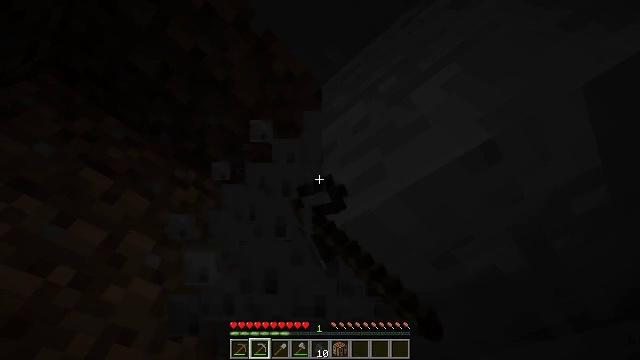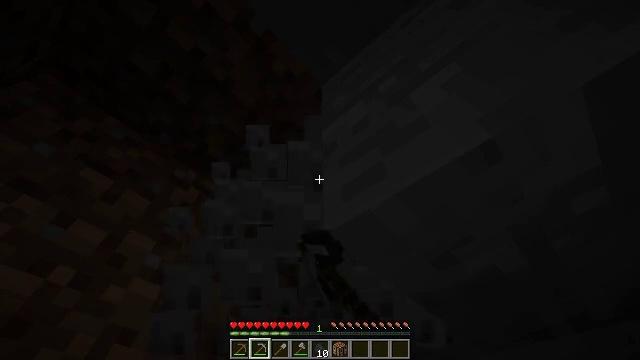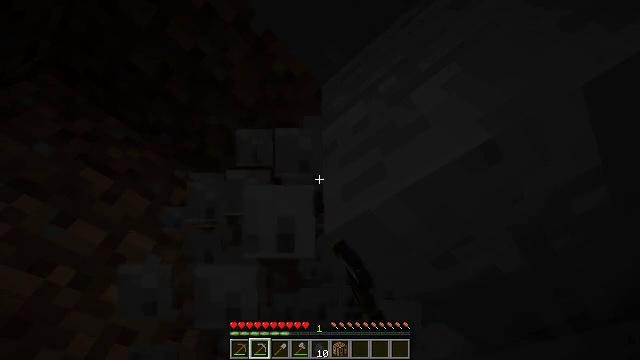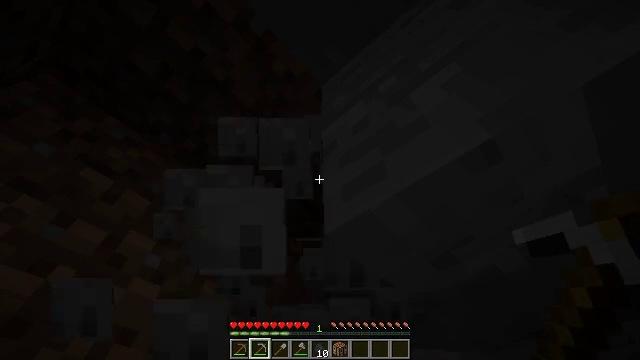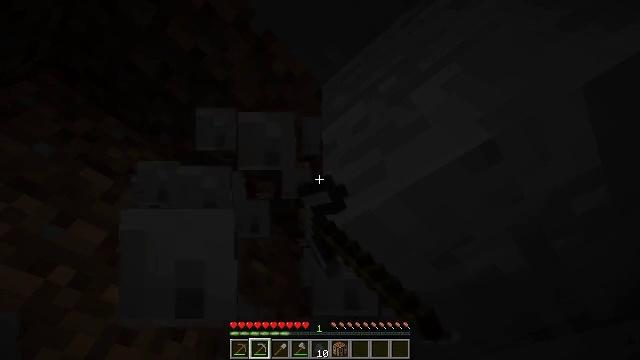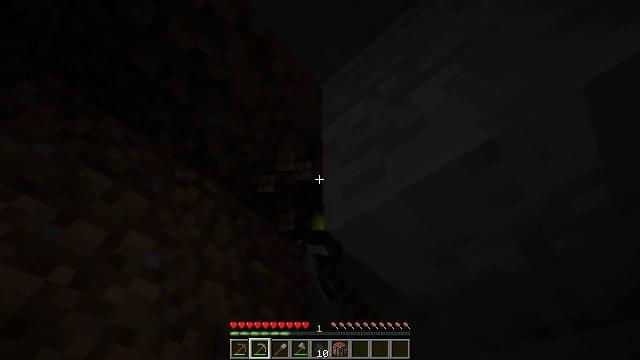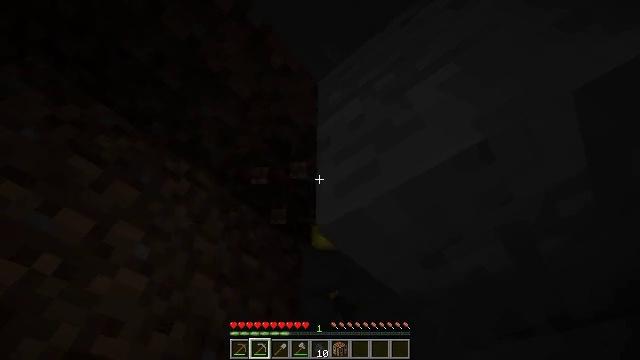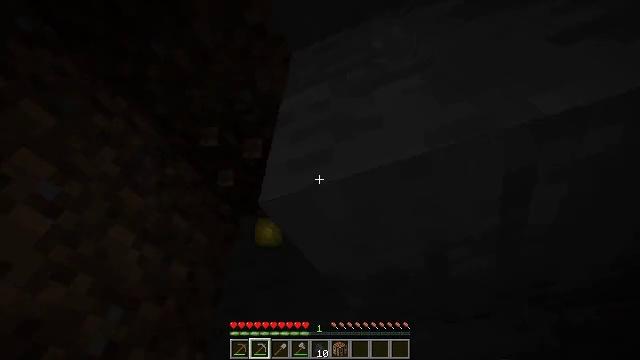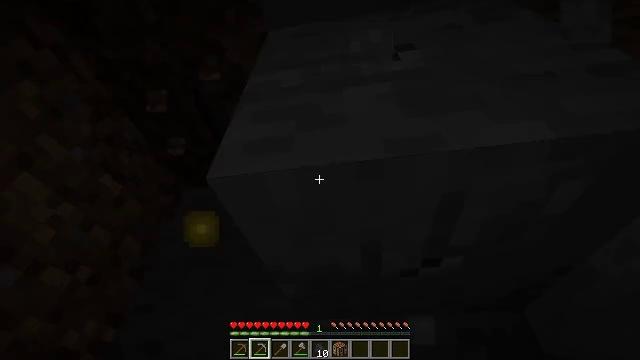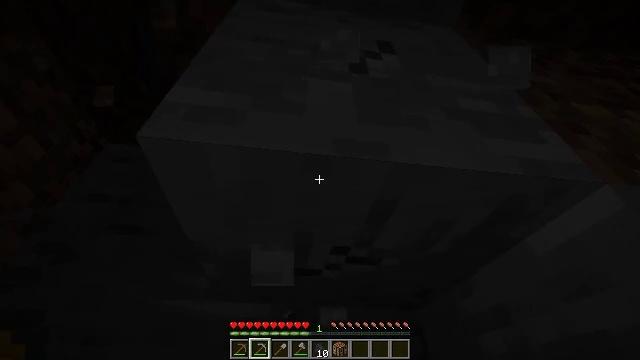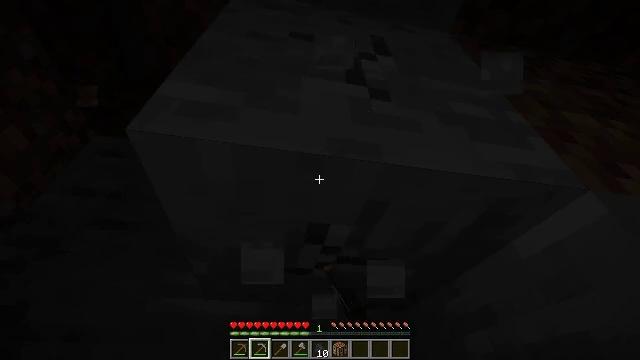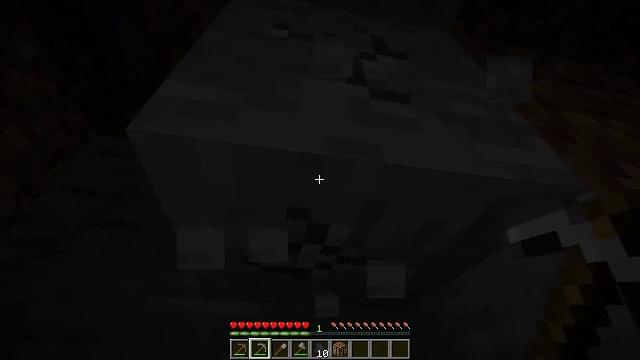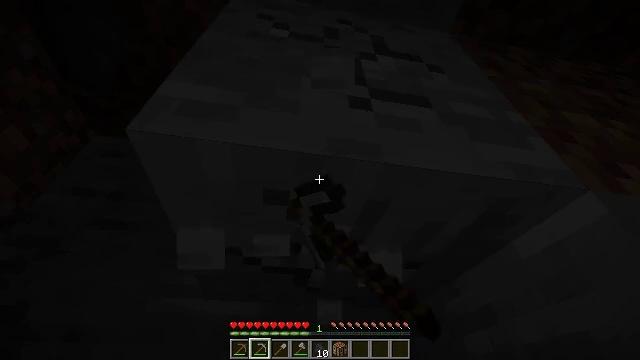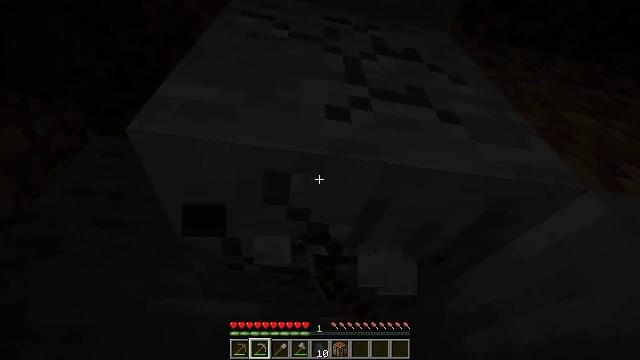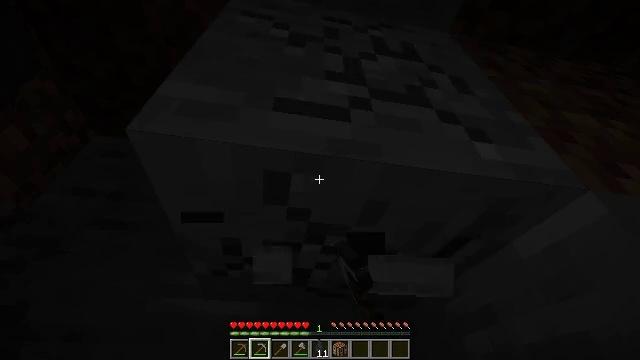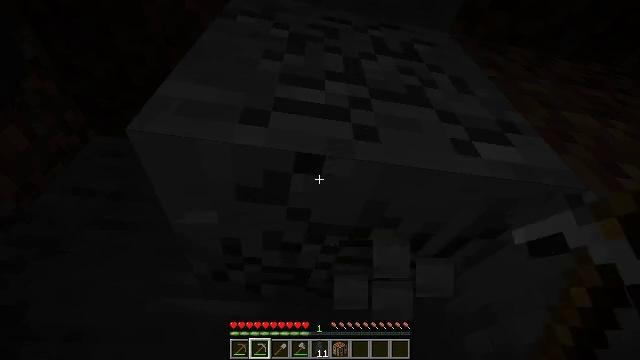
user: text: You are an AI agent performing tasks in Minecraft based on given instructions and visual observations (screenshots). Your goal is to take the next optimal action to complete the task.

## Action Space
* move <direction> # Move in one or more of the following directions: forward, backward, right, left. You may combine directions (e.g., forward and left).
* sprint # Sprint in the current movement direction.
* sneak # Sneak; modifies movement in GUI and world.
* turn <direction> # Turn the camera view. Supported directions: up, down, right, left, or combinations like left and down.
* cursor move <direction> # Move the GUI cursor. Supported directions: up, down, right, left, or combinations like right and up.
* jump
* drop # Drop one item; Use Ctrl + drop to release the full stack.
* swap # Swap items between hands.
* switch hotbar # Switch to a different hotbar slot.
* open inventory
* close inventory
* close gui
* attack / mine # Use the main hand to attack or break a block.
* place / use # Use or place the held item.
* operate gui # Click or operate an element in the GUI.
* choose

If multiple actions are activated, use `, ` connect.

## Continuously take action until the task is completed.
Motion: motion action
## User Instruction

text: Break the stone block.
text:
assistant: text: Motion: attack / mine
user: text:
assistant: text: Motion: attack / mine
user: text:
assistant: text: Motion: attack / mine
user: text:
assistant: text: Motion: attack / mine
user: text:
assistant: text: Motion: attack / mine
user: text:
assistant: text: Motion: turn right, attack / mine
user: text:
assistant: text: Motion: turn right and down, attack / mine
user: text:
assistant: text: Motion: turn right and down, attack / mine
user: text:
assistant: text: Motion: turn right and down, attack / mine
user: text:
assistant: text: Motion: turn right, attack / mine
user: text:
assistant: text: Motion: attack / mine
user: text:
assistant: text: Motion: attack / mine
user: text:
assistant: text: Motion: attack / mine
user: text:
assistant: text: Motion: attack / mine
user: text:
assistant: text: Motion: attack / mine
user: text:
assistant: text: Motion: attack / mine
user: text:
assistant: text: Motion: attack / mine
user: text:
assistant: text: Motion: attack / mine
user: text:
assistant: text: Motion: attack / mine
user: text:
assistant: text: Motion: attack / mine
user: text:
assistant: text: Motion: attack / mine
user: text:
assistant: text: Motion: attack / mine
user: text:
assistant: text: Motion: attack / mine
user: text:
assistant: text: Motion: attack / mine
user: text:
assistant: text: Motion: attack / mine
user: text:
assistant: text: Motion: attack / mine
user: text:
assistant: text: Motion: attack / mine
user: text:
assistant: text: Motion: turn down, attack / mine
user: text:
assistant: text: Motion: turn down, attack / mine
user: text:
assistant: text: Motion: turn down, attack / mine